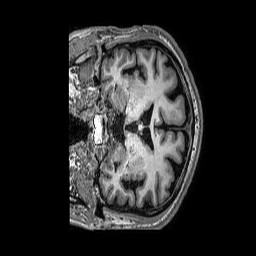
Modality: T1w
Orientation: coronal
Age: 66
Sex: male
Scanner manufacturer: philips
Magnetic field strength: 3 T
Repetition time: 0.006609 s
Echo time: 0.00296 s